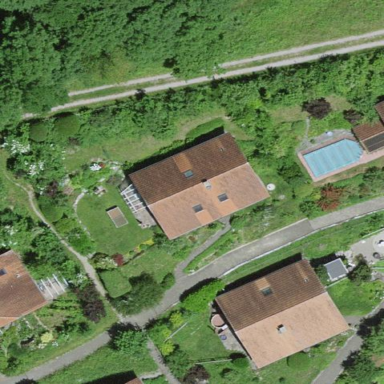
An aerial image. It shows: Residential building.